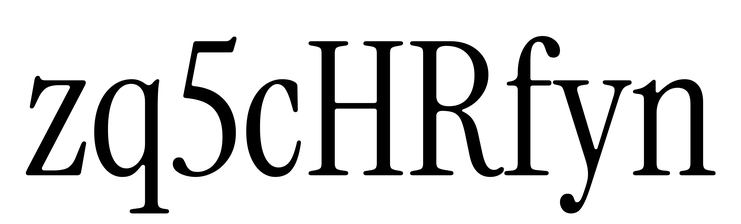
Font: InstrumentSerif-Regular